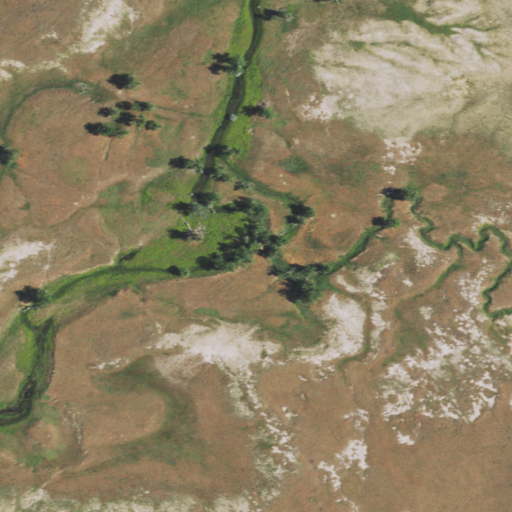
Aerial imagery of valley in Wyoming named Miller Draw containing grassland, shrub, herbaceous wetlands, and woody wetlands